Interaction volume radius: 10 \u00c5
Interaction volume height: 30 \u00c5
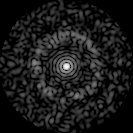
Disorder parameter: 0.8256